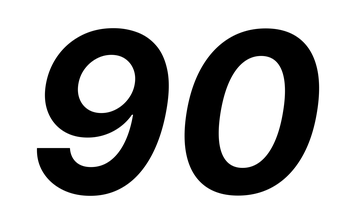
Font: Inter-Italic_Bold_Italic